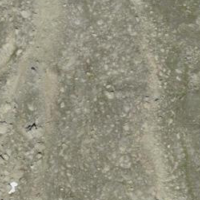
EUNIS habitat code: 48
Species observed at this site:
Aster alpinus